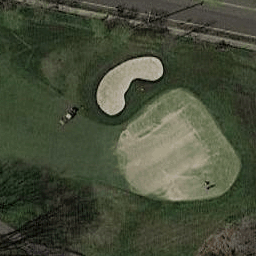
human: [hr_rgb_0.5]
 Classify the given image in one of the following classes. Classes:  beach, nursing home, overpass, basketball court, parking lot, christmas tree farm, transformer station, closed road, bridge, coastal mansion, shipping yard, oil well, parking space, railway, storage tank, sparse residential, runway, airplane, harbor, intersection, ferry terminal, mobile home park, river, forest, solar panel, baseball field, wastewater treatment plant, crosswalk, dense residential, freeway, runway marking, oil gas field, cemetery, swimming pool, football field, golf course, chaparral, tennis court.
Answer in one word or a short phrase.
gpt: golf course